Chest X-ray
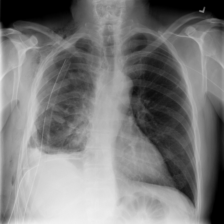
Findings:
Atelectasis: positive
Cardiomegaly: negative
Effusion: positive
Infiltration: negative
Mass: negative
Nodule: negative
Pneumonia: negative
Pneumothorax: negative
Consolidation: negative
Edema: negative
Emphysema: positive
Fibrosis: negative
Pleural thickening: negative
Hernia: negative